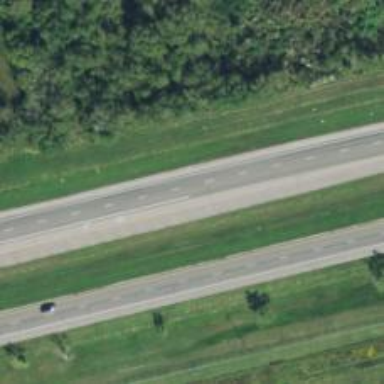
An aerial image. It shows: This image shows trunk highway that functions as expressway.